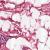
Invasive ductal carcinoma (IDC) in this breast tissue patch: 0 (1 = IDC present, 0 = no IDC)